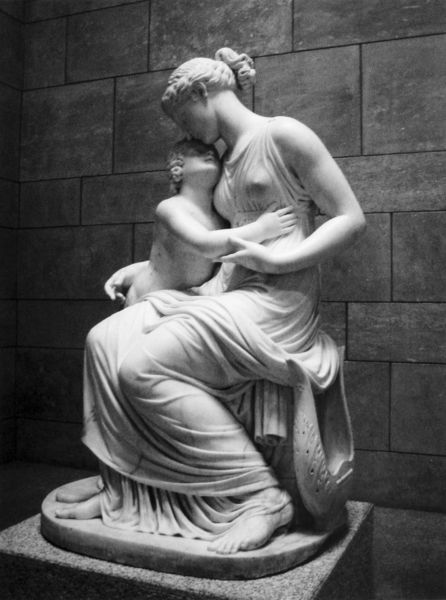
Titel: Amor und die Muse
Künstler: Konrad Eberhard
Standort: München
Institution: Bayerische Staatsgemäldesammlungen, Neue Pinakothek
Schlagwörter: gruppe, nackt, schatten, umhang, komposition, sitzen, brust, frau, frisur, licht, marmor, ohr, wand, arme, falten, halten, sockel, stein, hände, instrument, gewand, sitzend, stoff, kind, mutter, locken, skulptur, statue, brüste, kuss, liebe, umarmung, zopf, bildhauerei, faltenwurf, plastik, junge, antike, barfuß, rom, jesus, pieta, toga, griechisch, griechenland, laute, basis, lyra, maria, tunika, sohn, römisch, pferdeschwanz, mutterliebe, muterliebe, muttergefühle